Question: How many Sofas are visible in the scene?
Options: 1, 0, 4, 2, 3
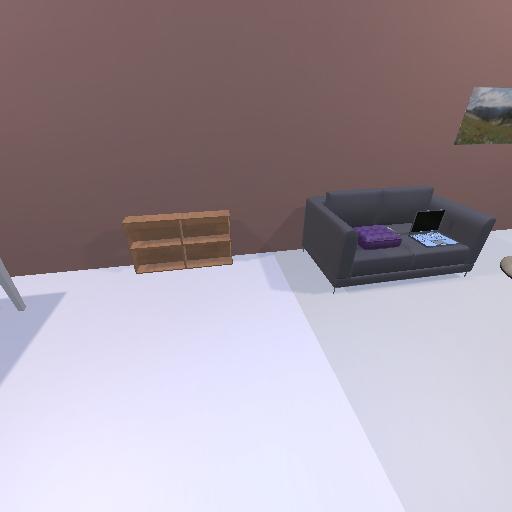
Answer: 1